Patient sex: M
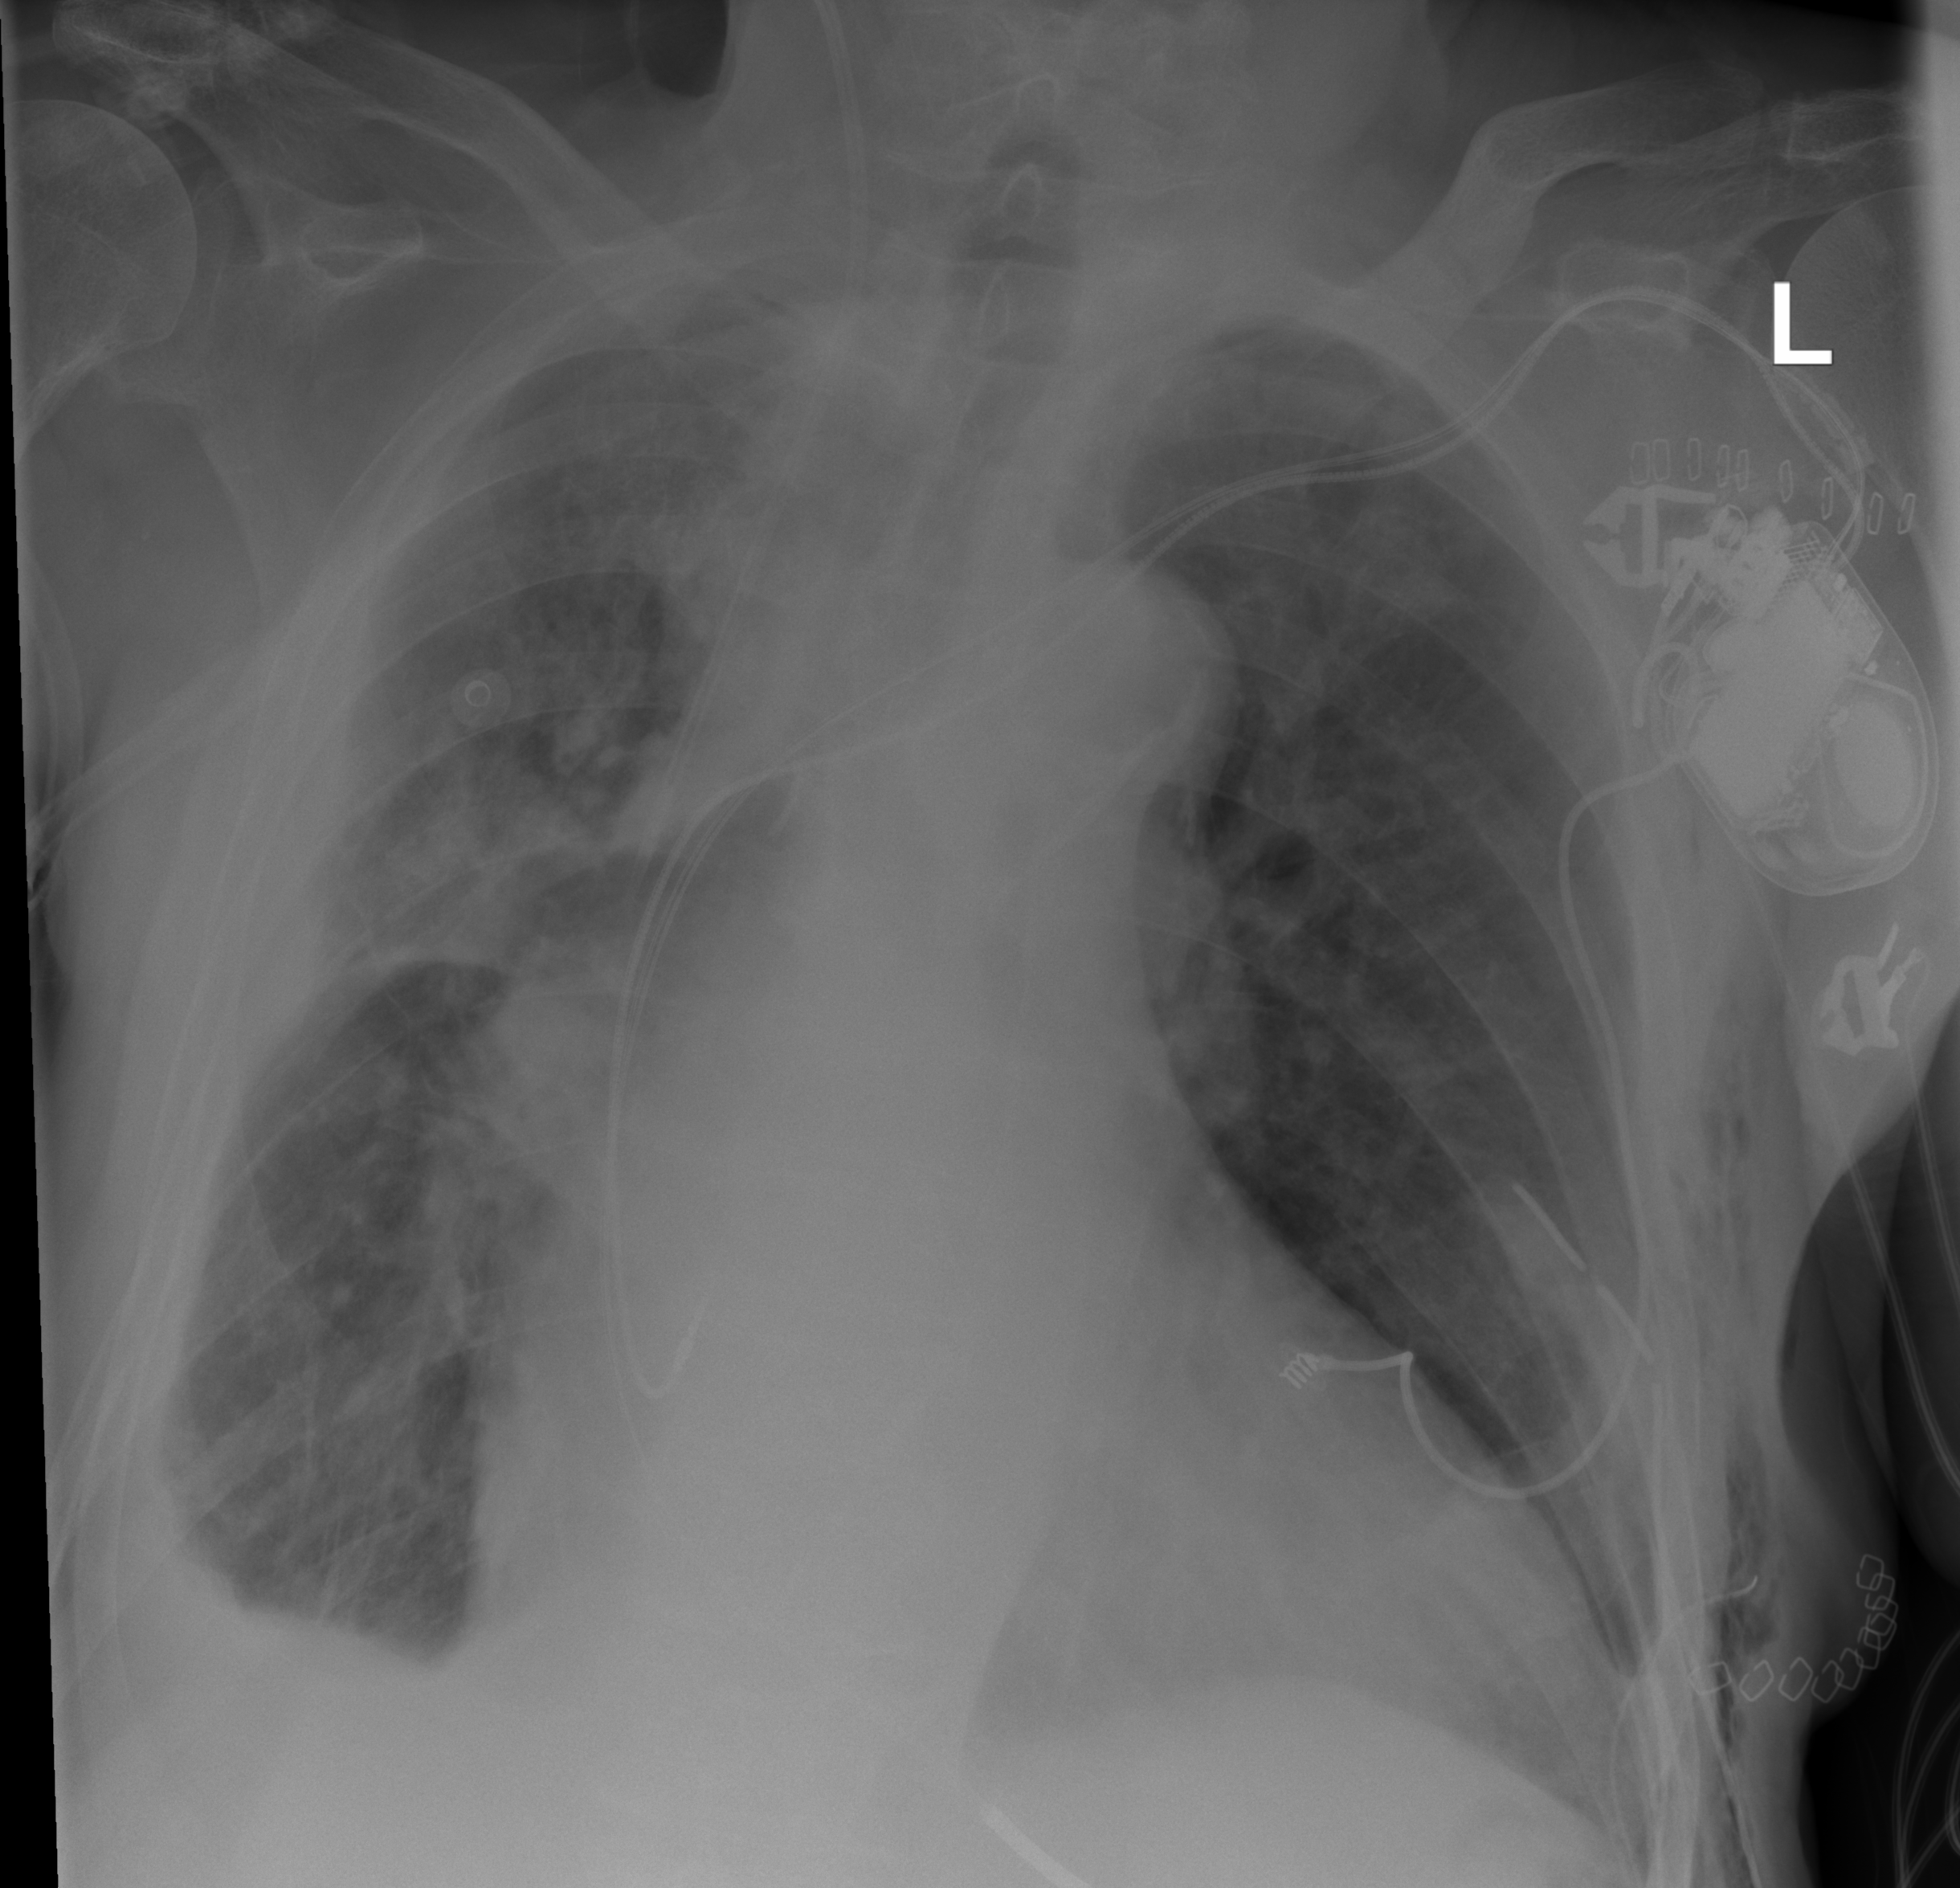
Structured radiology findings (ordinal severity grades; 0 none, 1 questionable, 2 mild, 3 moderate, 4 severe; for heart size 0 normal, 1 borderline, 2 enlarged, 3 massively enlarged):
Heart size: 2
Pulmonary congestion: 2
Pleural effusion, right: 2
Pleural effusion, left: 0
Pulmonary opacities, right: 2
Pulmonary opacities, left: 0
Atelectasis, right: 2
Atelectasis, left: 0